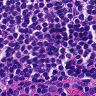
Metastatic tissue present: no